Question:
The label of the selectItem is combined by the item value and a description text. If i select a item the whole itemLabel will be displayed in the textbox. I would like to change that, the textbox should only display the itemValue of the selectedItem and not the Label. So instead of "0 - Variante #0" only "0".
How i fill the menu:
'''
<p:selectOneMenu id="z2Menu" value="#{createCarProject.z2}">
<f:selectItem itemLabel="" itemValue="" />
<f:selectItems value="#{createCarProject.z_list}" var="i" itemLabel="#{i.value} - #{i.label}" itemValue="#{i.value}"/>
</p:selectOneMenu>
'''
.
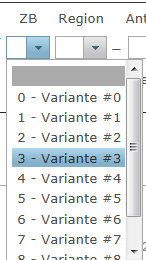
Answer: I think the only way is changing the CSS style with JS. I put an example:
'''
<!DOCTYPE html PUBLIC "-//W3C//DTD XHTML 1.0 Transitional//EN" "http://www.w3.org/TR/xhtml1/DTD/xhtml1-transitional.dtd">
<html xmlns="http://www.w3.org/1999/xhtml"
xmlns:ui="http://java.sun.com/jsf/facelets"
xmlns:h="http://java.sun.com/jsf/html"
xmlns:f="http://java.sun.com/jsf/core"
xmlns:p="http://primefaces.org/ui">
<h:head>
<script>
function changeLabel(select) {
if (select.value != '')
$(".ui-selectonemenu-label").text(select.value);
}
</script>
</h:head>
<h:body>
<h:form id="form">
<p:selectOneMenu id="console" value="#{dumpController.message}"
style="width:125px" onchange="changeLabel(this)">
<f:selectItem itemLabel="Select One" itemValue="" />
<f:selectItem itemLabel="Xbox One" itemValue="1" />
<f:selectItem itemLabel="PS4" itemValue="2" />
<f:selectItem itemLabel="Wii U" itemValue="3" />
</p:selectOneMenu>
</h:form>
</h:body>
</html>
'''